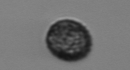
Label: Pseudochattonella_farcimen